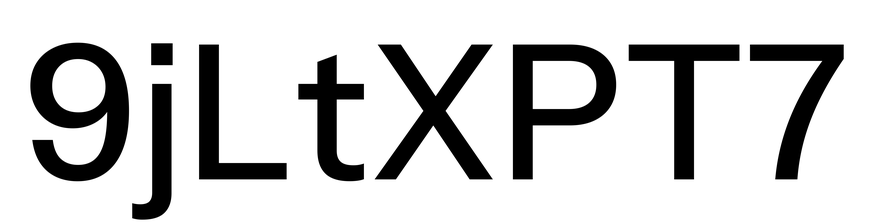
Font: InstrumentSans_Medium